Question: I'm trying to print out three columns:
Value: Datatype: Size(in bytes):
to the console:
'''
#include <stdio.h>
/*
print out the primitive (basic built in) data types for C
along with their size in bytes.
*/
int main(){
char letter = 'j';
short int x = 55437;
long int y = <PHONE>;
double dbl = 5.99;
float boobs = 4.66;
printf("Value: Datatype: Size(in bytes):
");
printf("%c char %c
", letter, sizeof(letter));
printf("%d short %d
", x, sizeof(x));
printf("%ld long %ld
", y, sizeof(y));
printf("%lf double %lf
", dbl, sizeof(dbl));
printf("%f float %f
", boobs, sizeof(boobs));
}
'''
I almost got it, but I'm still having some incorrect output:

Why is my short int printing out as -10099 (contradicting that I had already assigned it to 55437)? And why are my double and float data type specifiers in the Datatype column being shifted so far right?
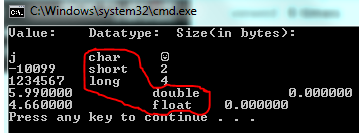
Answer: try this
'''
printf("%c char %d
", letter, (int)sizeof(letter));
printf("%hd short %d
", x, (int)sizeof(x));//55437 > max of int16
printf("%ld long %d
", y, (int)sizeof(y));
printf("%f double %d
", mile, (int)sizeof(mile));
printf("%f float %d
", wage, (int)sizeof(wage));
'''